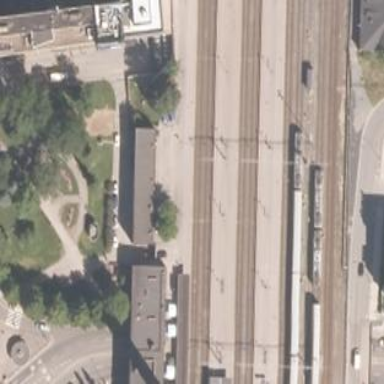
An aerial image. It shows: Platform edge at railway station.